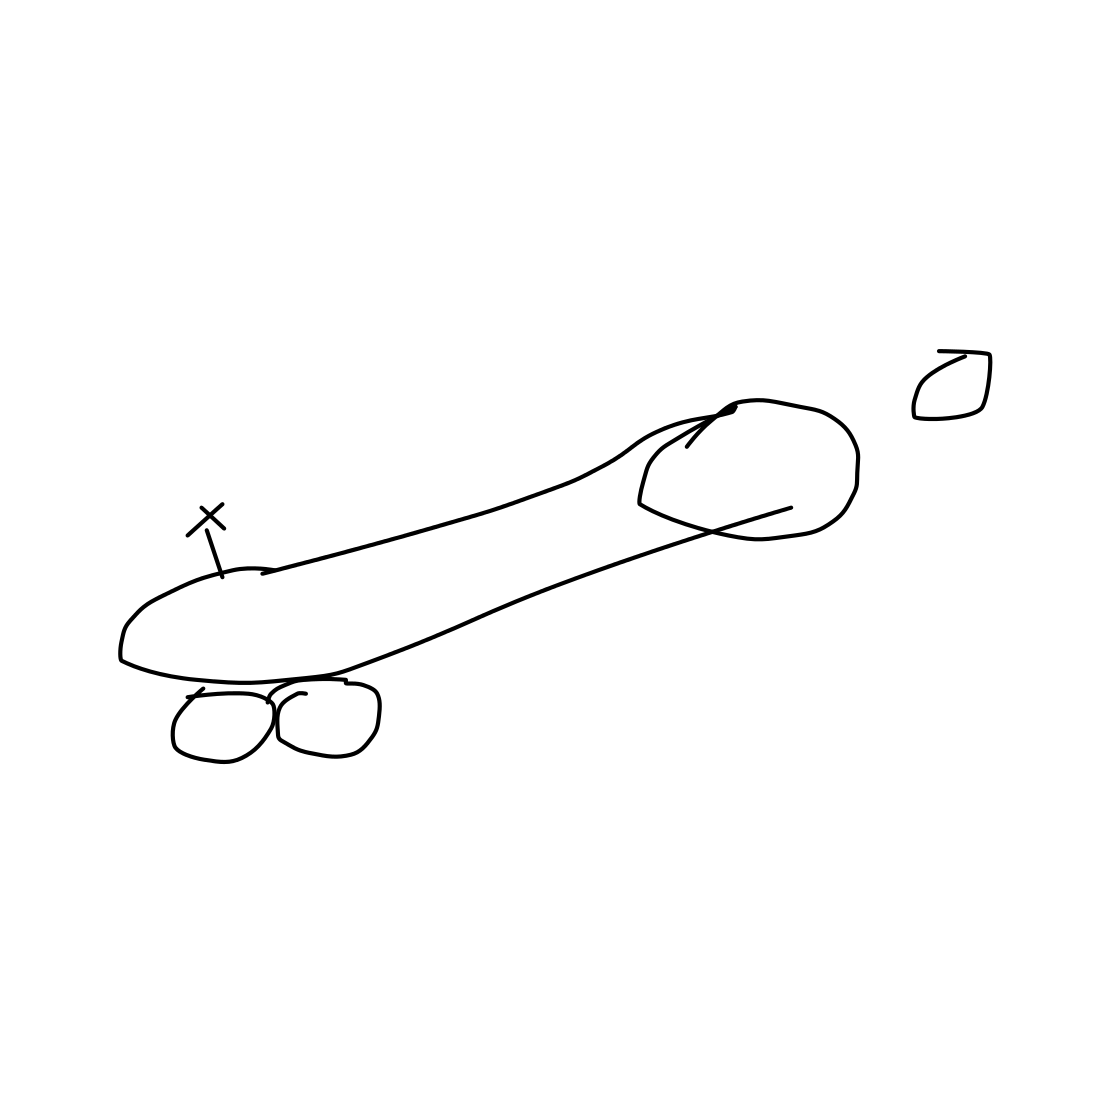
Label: cannon